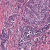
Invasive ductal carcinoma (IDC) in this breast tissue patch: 1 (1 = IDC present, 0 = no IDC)